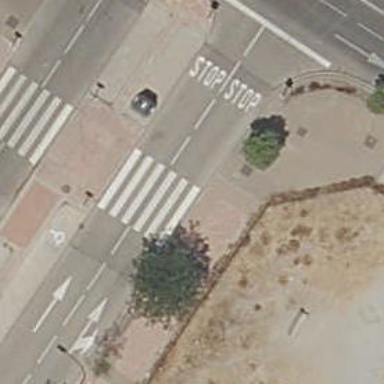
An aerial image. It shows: Zebra crossing on the road.